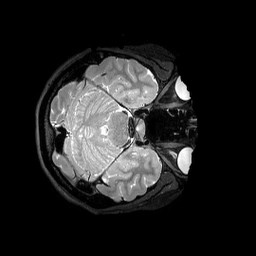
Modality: T2w
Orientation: axial